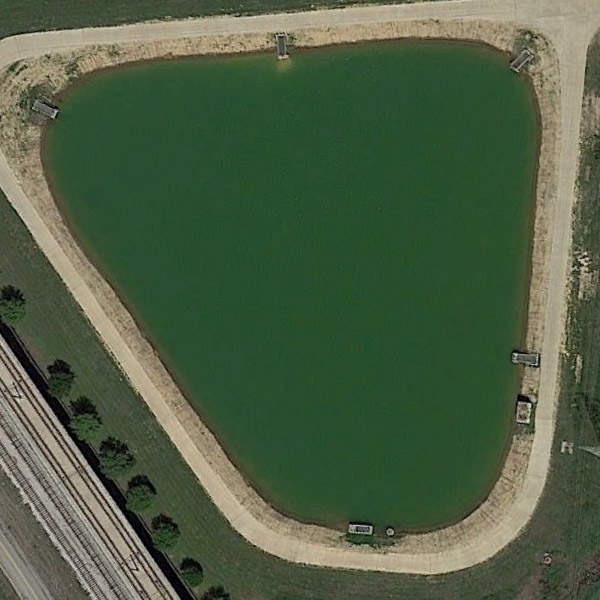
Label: Pond